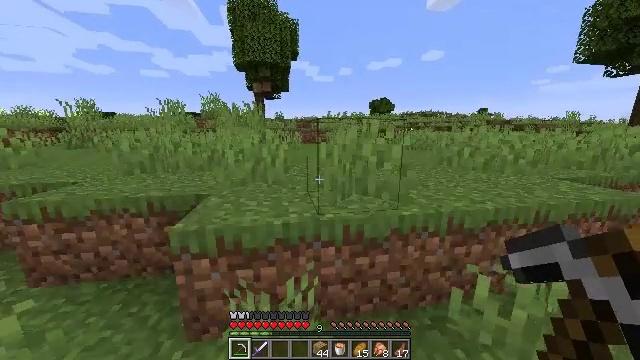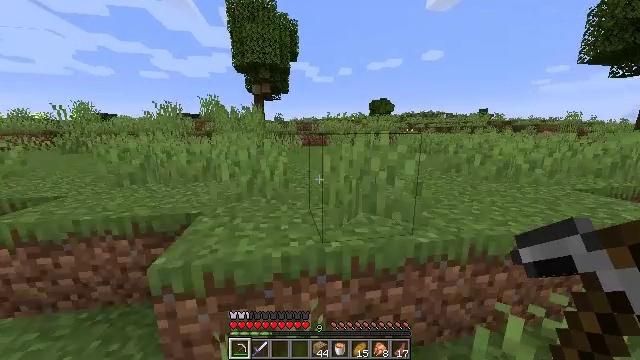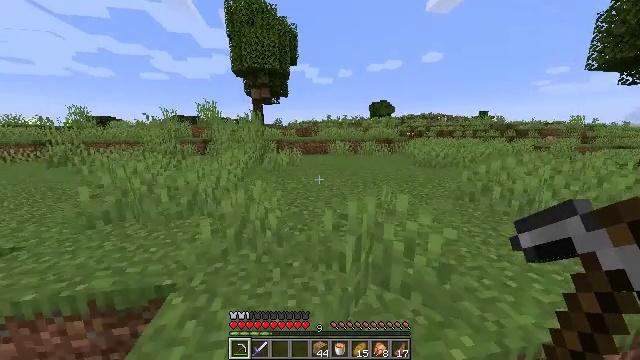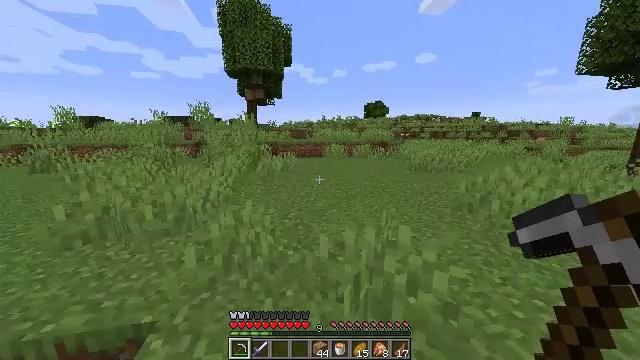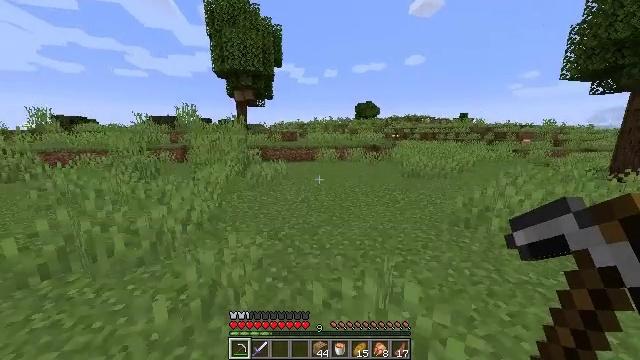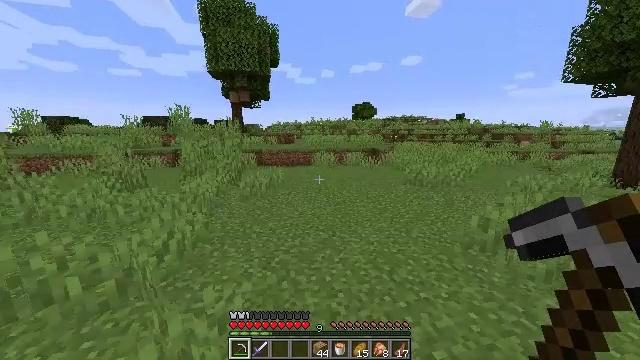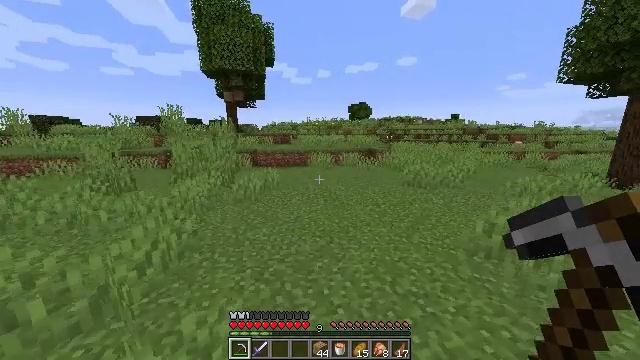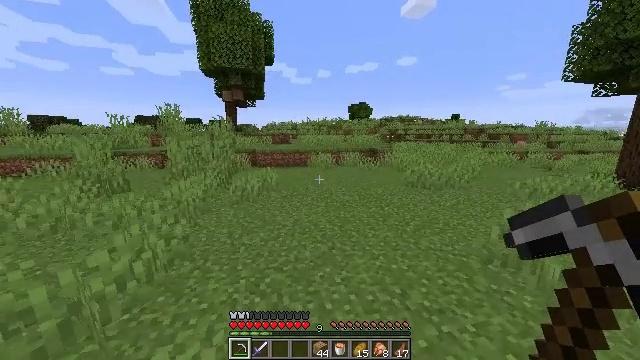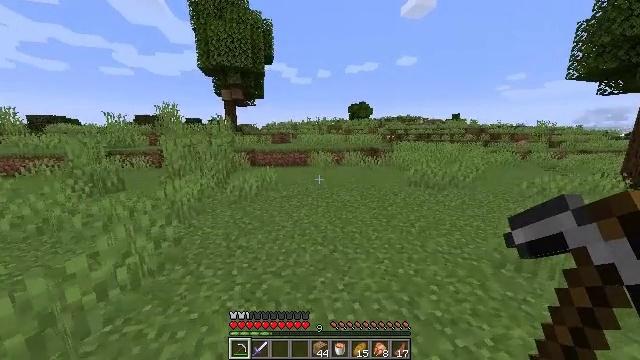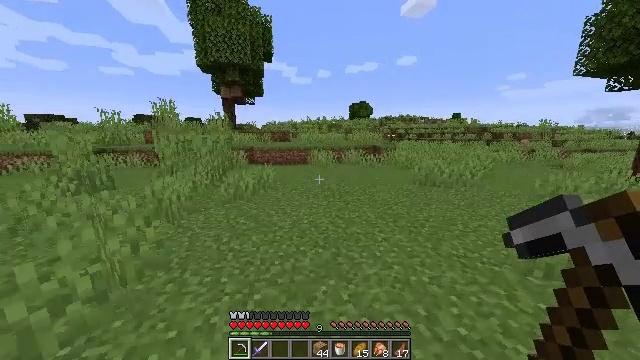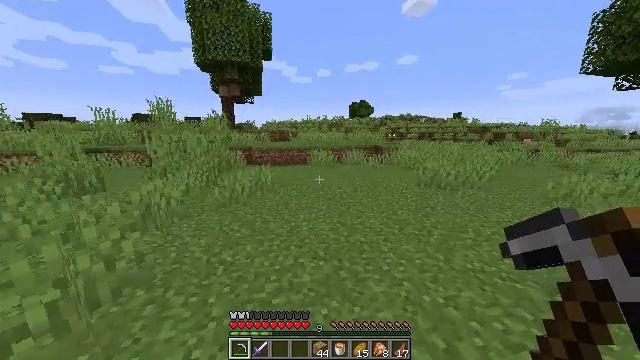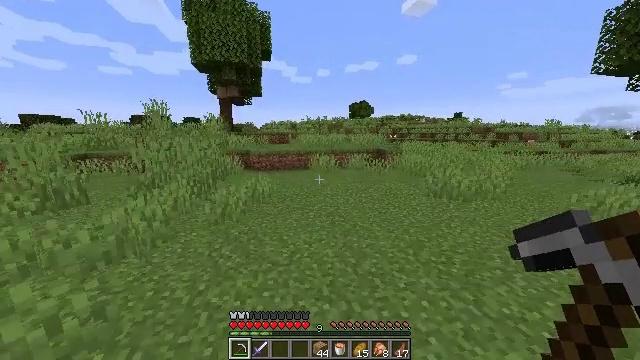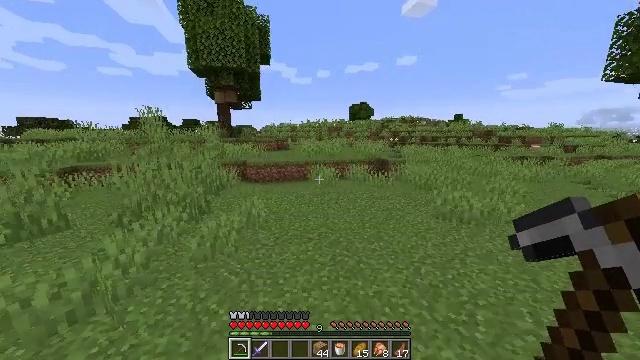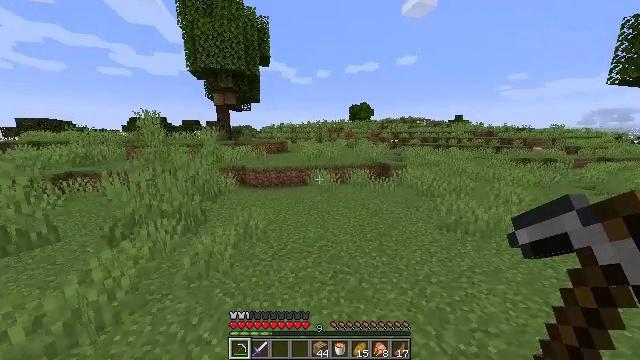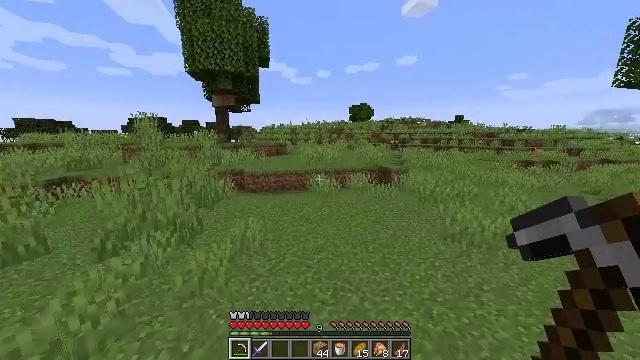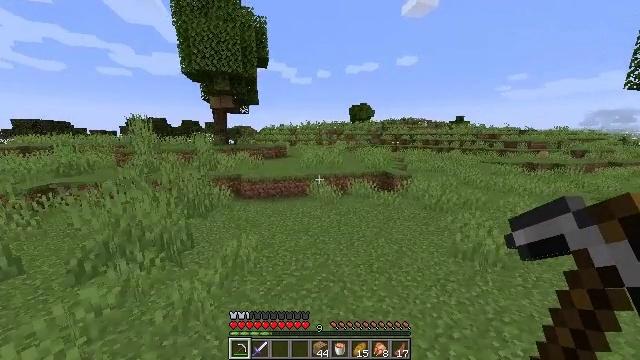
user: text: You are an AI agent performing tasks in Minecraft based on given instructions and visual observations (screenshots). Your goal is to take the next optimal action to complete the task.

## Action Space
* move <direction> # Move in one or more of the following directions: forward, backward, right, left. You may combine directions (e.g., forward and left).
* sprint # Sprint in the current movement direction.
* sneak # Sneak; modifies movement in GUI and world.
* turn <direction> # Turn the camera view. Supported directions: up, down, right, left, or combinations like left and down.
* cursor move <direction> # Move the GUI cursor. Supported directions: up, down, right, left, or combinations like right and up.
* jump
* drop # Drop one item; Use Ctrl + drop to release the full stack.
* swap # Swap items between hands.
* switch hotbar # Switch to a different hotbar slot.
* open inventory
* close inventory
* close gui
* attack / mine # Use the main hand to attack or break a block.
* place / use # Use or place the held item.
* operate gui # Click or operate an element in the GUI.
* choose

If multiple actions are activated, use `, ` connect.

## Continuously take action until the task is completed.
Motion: motion action
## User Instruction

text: Mine soul soil in the Nether.
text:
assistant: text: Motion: move forward, sprint, jump
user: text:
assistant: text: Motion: move forward, sprint, jump
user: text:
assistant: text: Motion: move forward, sprint, turn right, jump
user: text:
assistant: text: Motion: move forward, sprint, turn right, jump
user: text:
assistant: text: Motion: move forward, sprint, jump
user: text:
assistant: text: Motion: move forward, sprint, turn right, jump
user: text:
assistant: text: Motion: move forward, sprint, jump
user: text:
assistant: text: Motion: move forward, sprint, jump
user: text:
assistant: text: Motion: move forward, sprint, jump
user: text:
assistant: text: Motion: move forward, sprint, jump
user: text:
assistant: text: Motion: move forward, sprint, jump
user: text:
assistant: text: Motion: move forward, sprint, jump
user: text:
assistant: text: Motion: move forward, sprint, jump
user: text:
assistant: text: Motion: move forward, sprint, jump
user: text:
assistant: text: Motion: move forward, sprint, jump
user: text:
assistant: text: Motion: move forward, sprint, jump
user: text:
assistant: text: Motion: move forward, sprint, jump
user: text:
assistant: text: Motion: move forward, sprint, jump
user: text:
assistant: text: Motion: move forward, sprint, jump
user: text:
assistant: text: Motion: move forward, sprint, jump
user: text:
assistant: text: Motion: move forward, sprint, jump
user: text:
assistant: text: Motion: move forward, sprint, jump
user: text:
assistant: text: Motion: move forward, sprint, jump
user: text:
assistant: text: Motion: move forward, sprint, jump
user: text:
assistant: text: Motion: move forward, sprint, jump
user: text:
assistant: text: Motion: move forward, sprint, jump
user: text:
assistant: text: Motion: move forward, sprint, jump
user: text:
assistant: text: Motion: move forward, sprint
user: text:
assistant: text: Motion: move forward, sprint
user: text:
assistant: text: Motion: move forward, sprint